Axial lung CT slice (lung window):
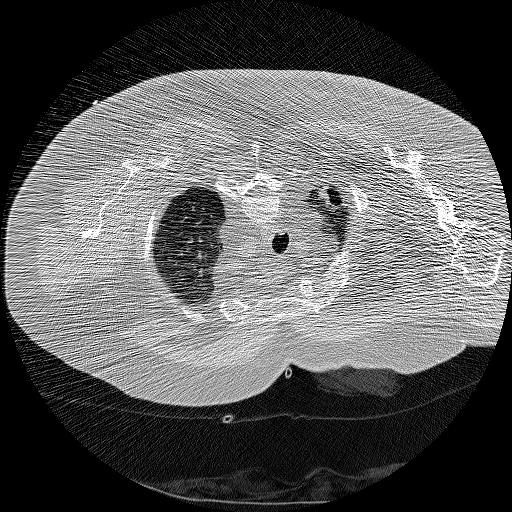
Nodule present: yes
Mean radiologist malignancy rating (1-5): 5